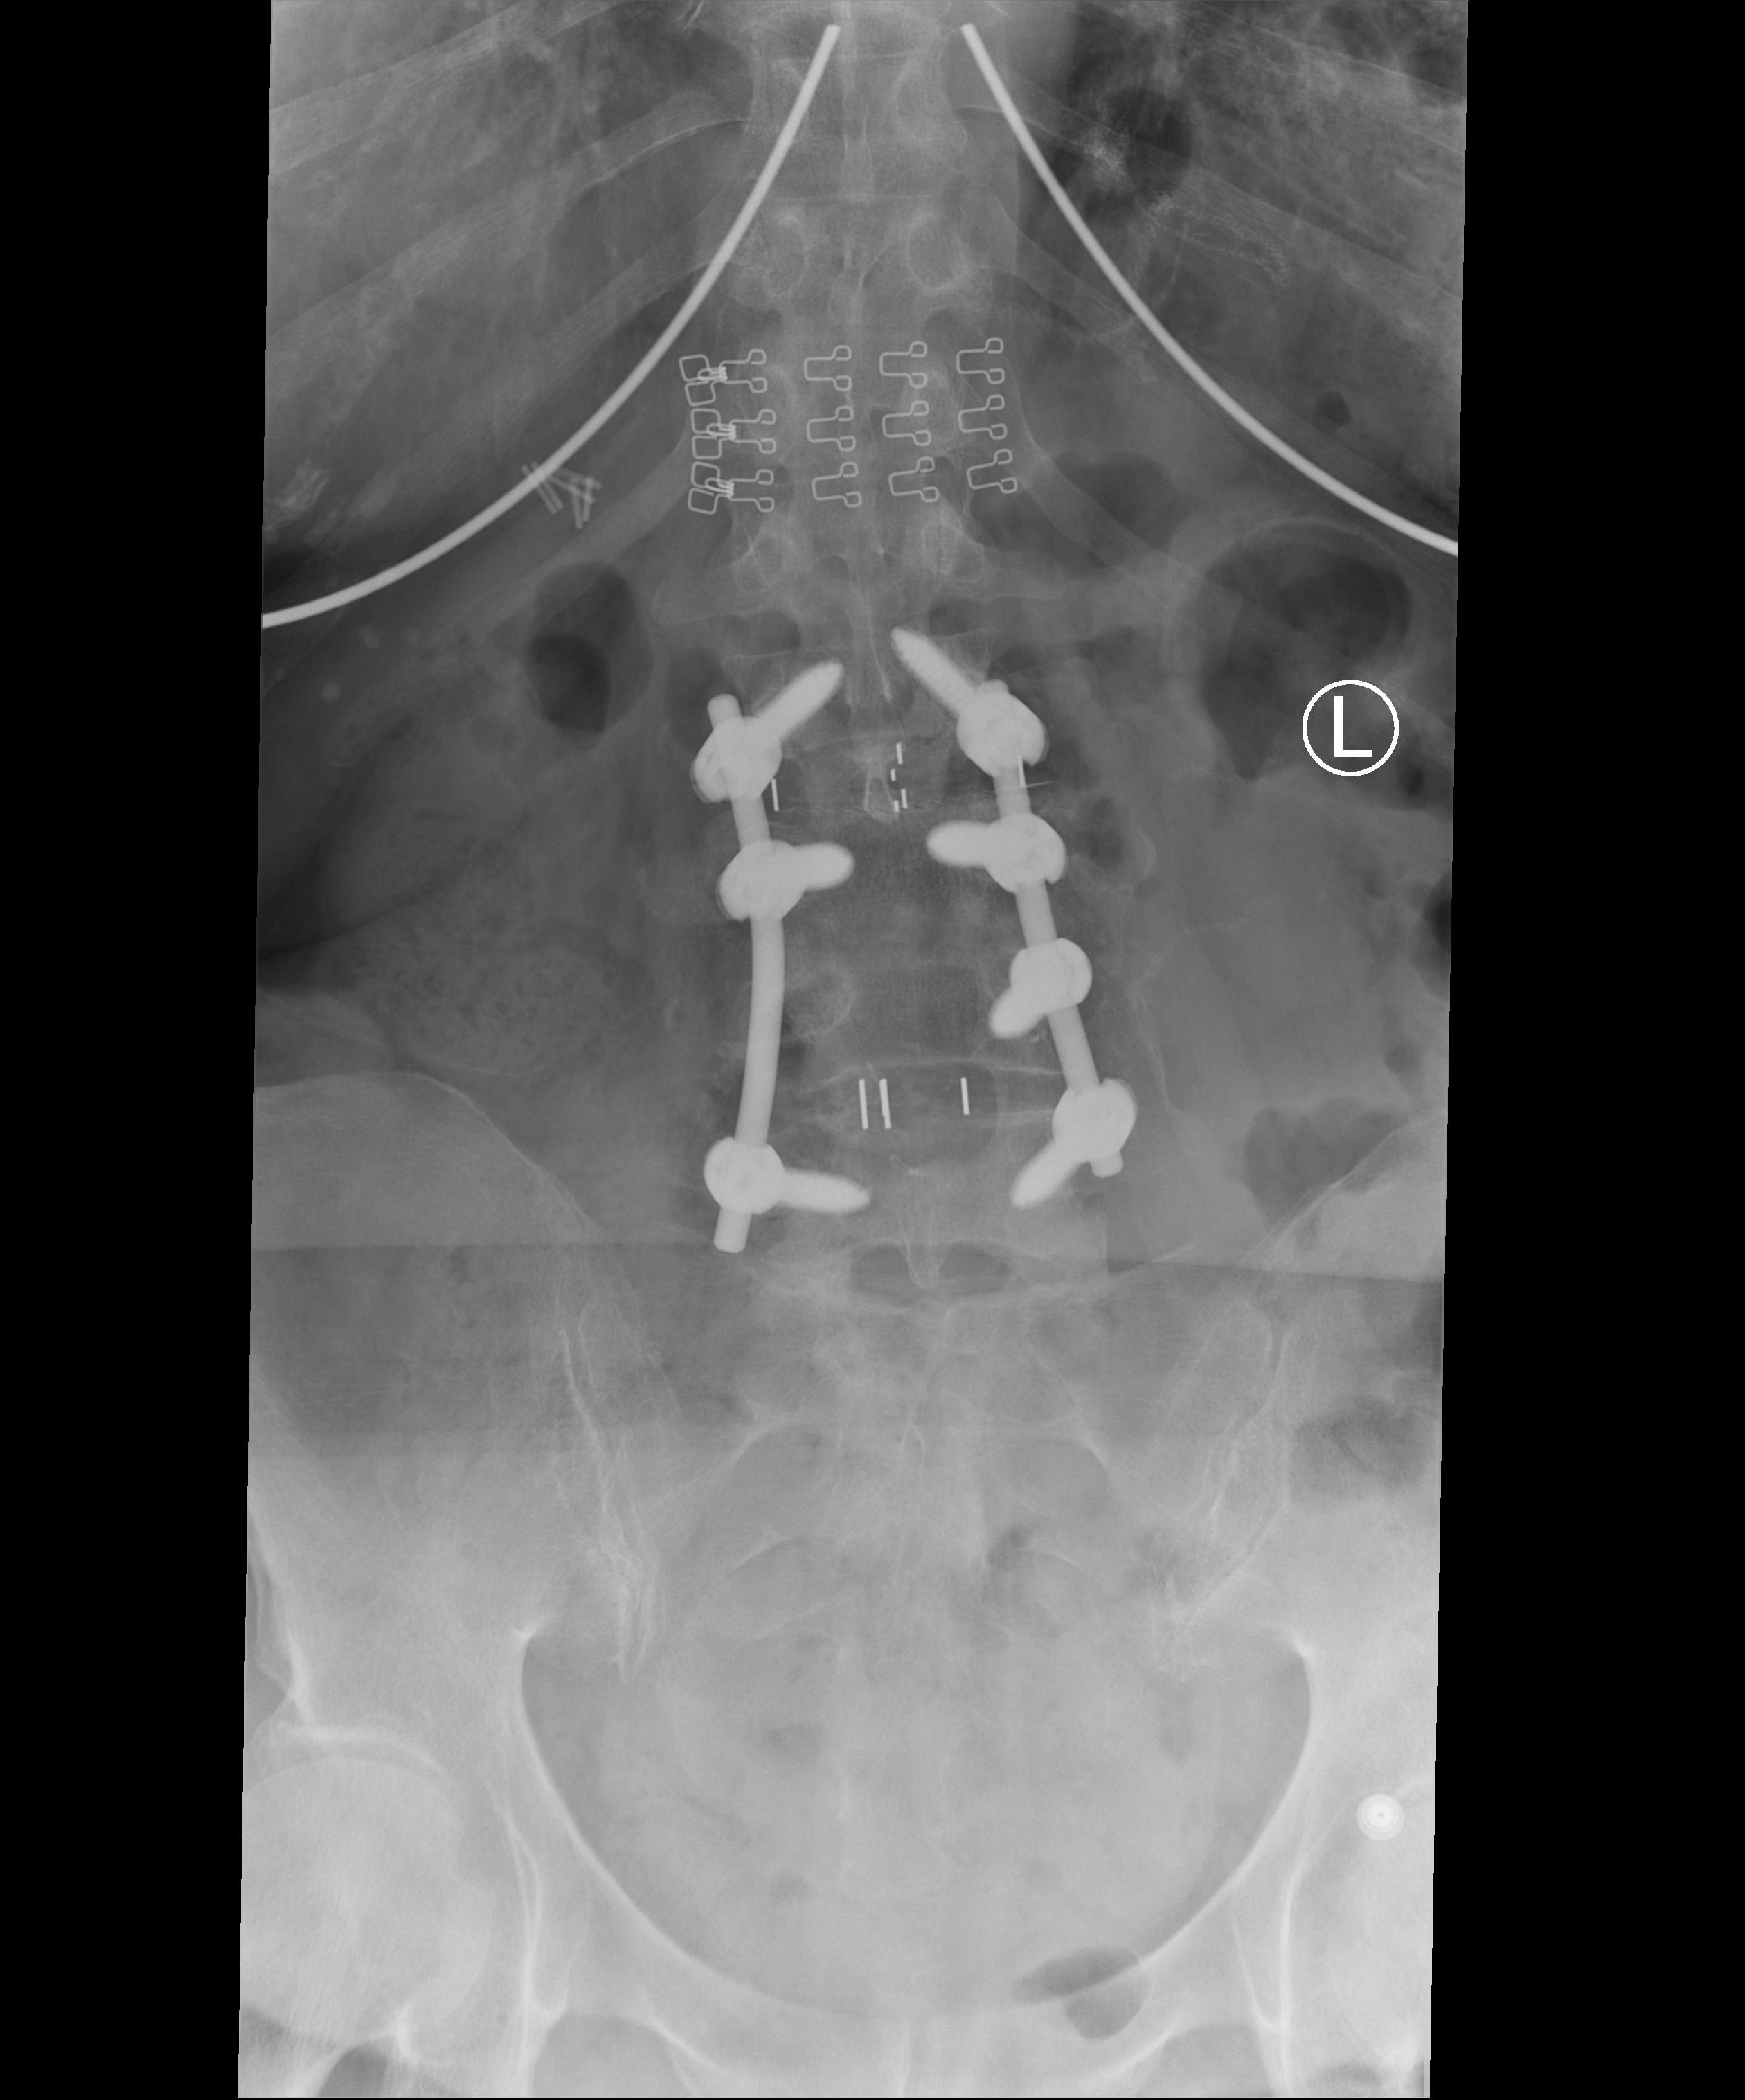
View: AP
Implant manufacturer: Depuy expedium (Synthes)